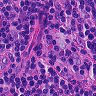
Metastatic tissue present: no